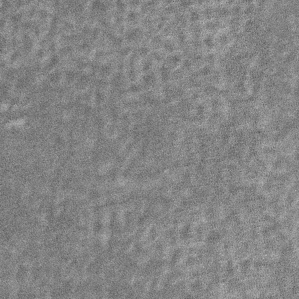
Label: frost